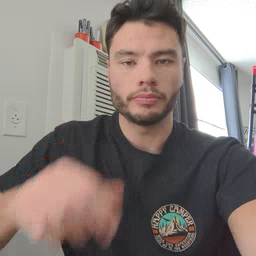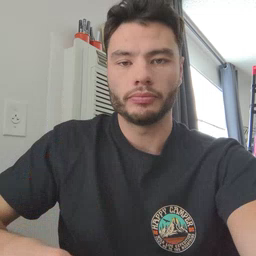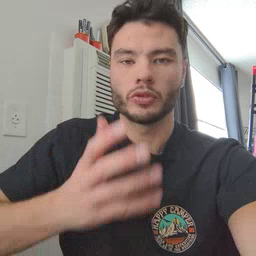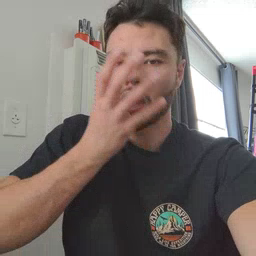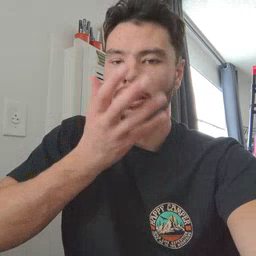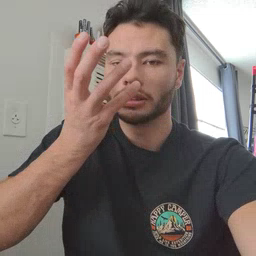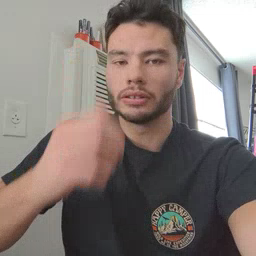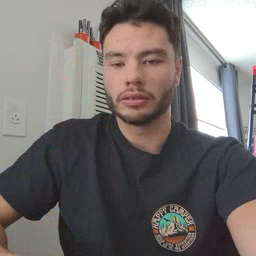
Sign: grass